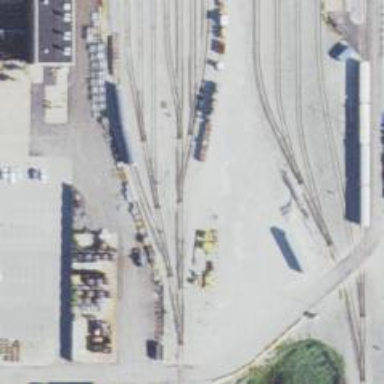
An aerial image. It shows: Electrified rail service yard.